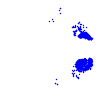
Particle: kaon